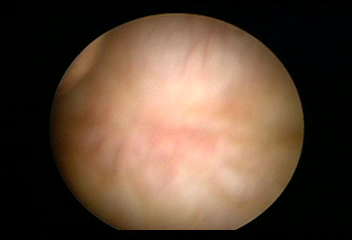
Modality: WLC
Class: Normal mucosa
Bladder cancer association: No